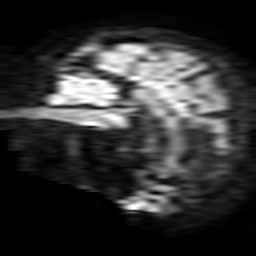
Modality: TRACE
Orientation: sagittal
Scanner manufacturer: philips
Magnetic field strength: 3 T
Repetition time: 4.05 s
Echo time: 0.05933 s